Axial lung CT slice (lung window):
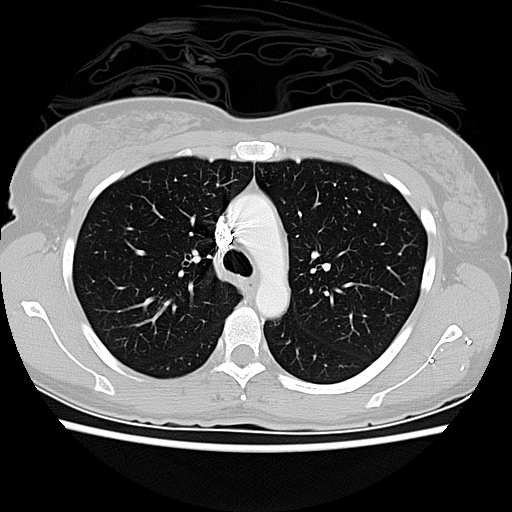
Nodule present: no